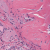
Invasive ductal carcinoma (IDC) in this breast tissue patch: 0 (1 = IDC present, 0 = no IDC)